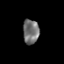
Tissue: prostate
Cell type: Epithelial cells
Senescence score: 0.3401
Nuclear area (px): 385
Mean DAPI intensity: 114.691